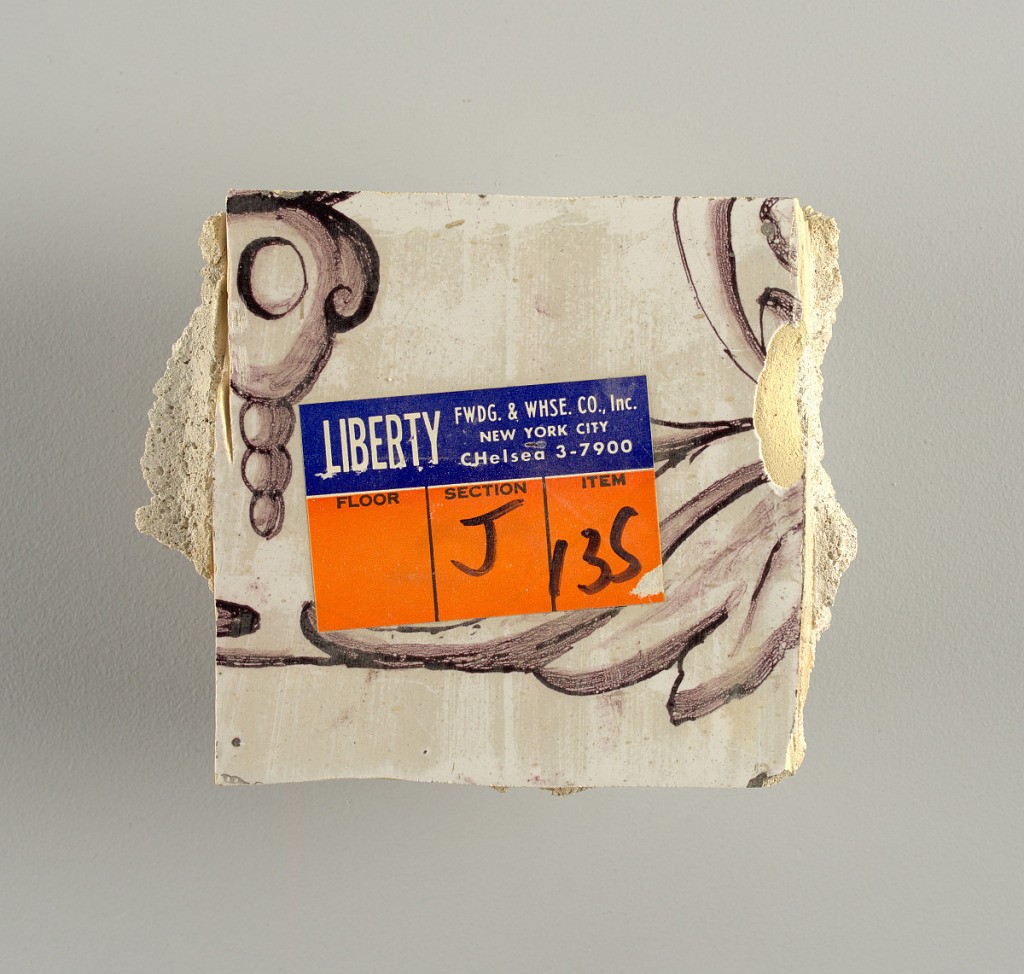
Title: Wall facing
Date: ca. 1725
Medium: tin-glazed earthenware, underglaze
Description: Two vertical rectangles, twenty-three tiles high.  A) Nine tiles wide at top; seven tiles wide at bottom.  B) Ten and one-half tiles wide.

Arabesque design of foliage.  A) with centered figure of Justice under a canopy.  B) with centered urn.